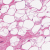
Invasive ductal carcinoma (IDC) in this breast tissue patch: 0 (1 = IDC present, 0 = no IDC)